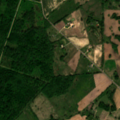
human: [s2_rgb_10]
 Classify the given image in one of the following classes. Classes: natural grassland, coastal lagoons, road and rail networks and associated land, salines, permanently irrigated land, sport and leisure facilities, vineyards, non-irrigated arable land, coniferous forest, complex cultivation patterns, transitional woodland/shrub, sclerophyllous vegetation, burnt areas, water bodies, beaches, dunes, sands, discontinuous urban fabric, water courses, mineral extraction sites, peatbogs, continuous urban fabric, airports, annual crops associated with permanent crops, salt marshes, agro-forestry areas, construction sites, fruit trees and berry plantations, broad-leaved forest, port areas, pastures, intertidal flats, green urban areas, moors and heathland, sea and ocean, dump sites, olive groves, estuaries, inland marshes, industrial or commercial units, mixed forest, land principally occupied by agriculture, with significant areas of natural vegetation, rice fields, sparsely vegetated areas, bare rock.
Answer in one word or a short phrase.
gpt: complex cultivation patterns, land principally occupied by agriculture, with significant areas of natural vegetation, broad-leaved forest